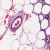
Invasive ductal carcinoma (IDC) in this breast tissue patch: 1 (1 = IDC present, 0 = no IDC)